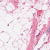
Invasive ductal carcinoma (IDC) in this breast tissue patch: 0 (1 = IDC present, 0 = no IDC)